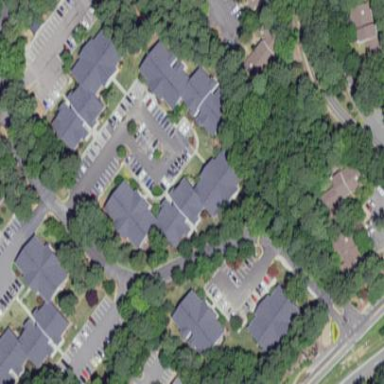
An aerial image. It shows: View of apartment building.